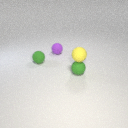
small green rubber sphere in front of small purple rubber sphere